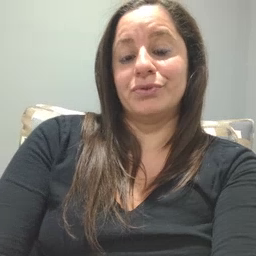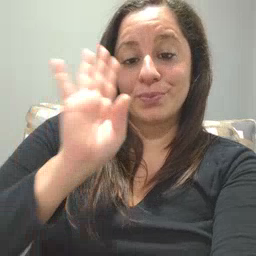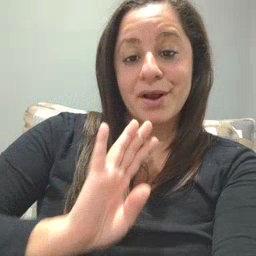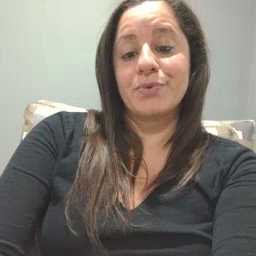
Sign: brown